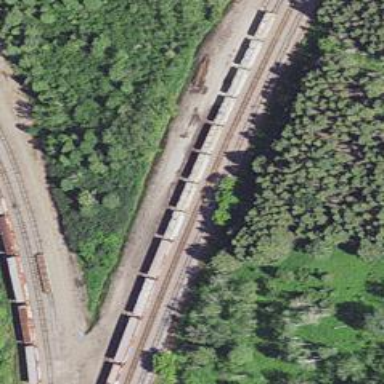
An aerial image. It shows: Railway track.